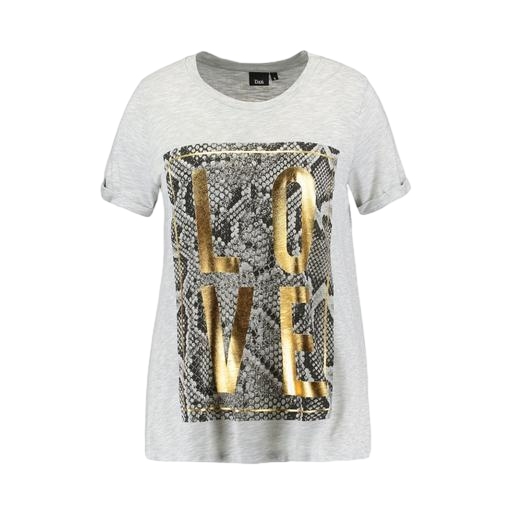
black plus size printed t-shirt only macy, graphic t-shirt, blue plus size printed t-shirt only macy, white background